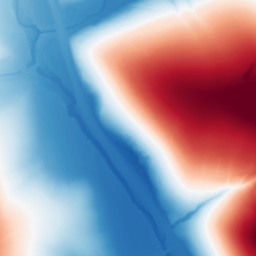
Category: trend_removal
Decomposition family: polynomial
Decomposition parameters: degree: 2
Upsampling method: bicubic_16x
Upsampling parameters: scale: 16
Upsampling scale: 16